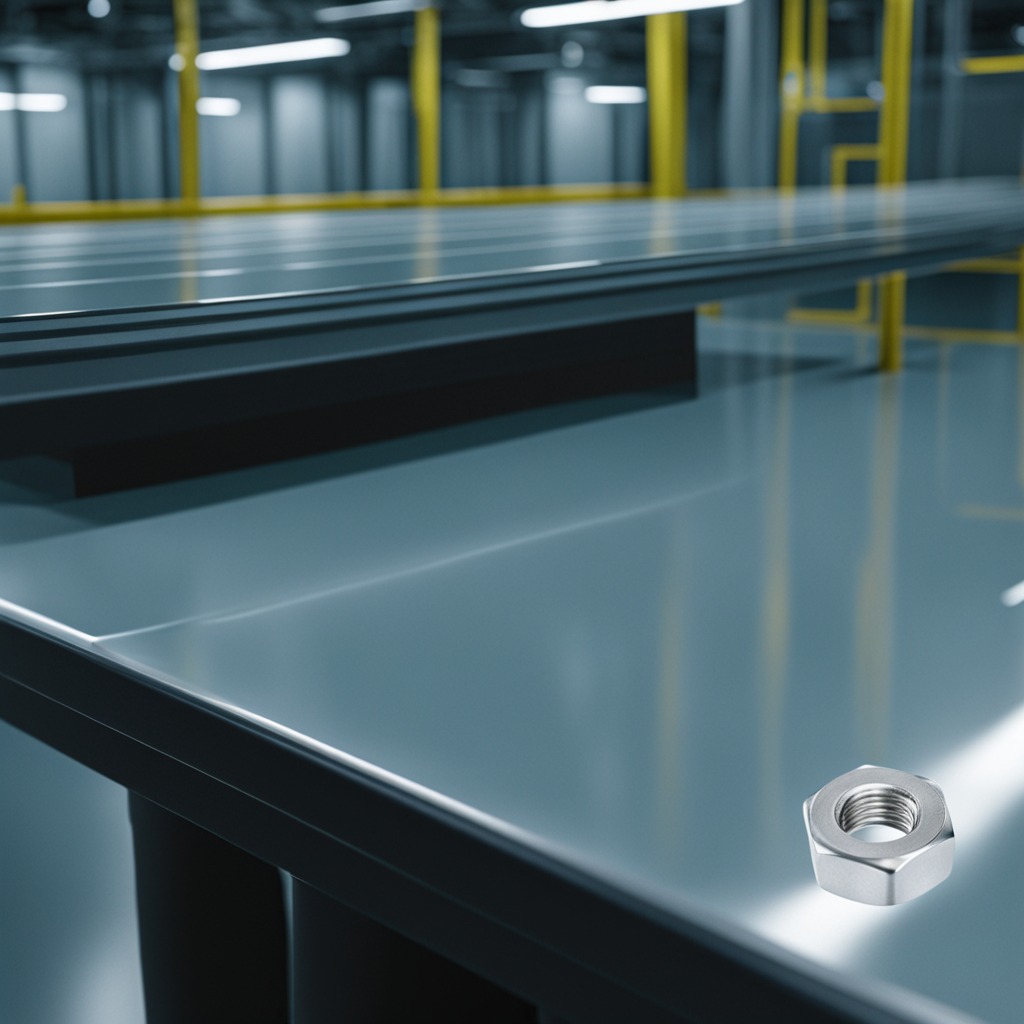
A metal nut is lying on a high-gloss table in a ship maintenance bay industrial lighting.